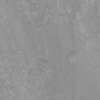
Atmospheric dust classification: not_dusty